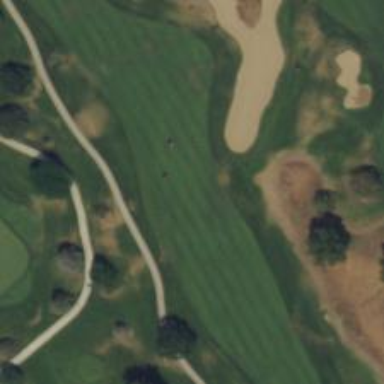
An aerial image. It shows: Golf hole.